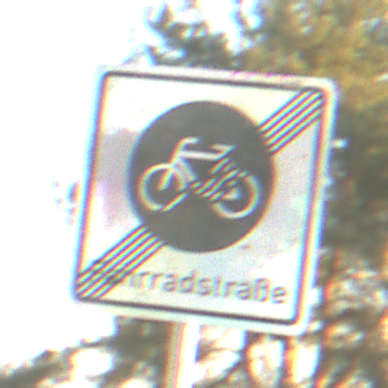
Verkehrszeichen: EndeFahrradstrasse
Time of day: SunriseSunset
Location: Outdoor (Nature)
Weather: PartlyCloudy
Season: NotSpecified
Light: Natural